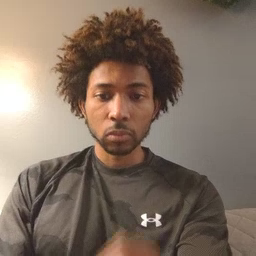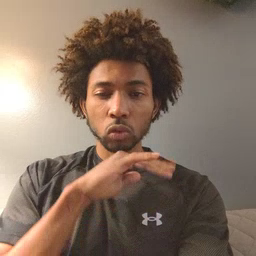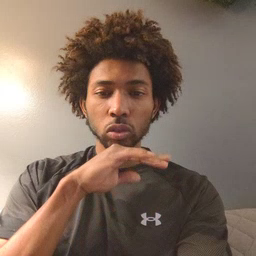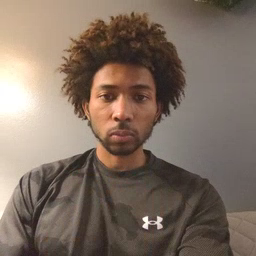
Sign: dirty